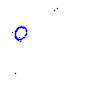
Particle: proton